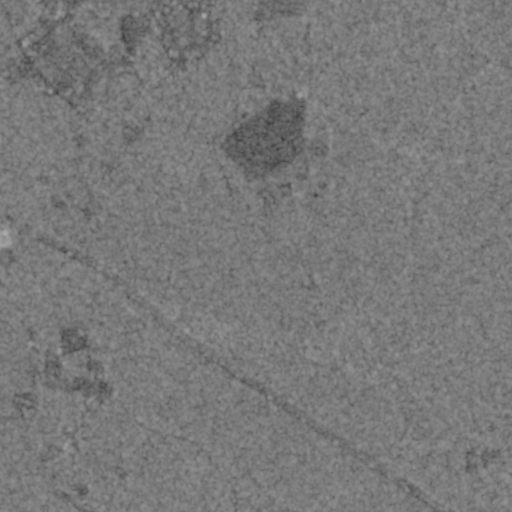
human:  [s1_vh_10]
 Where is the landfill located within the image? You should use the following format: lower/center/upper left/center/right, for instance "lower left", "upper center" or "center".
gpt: The landfill is located in the upper center of the image.
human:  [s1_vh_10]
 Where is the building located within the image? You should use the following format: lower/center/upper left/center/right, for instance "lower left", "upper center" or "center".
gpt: The building is located in the upper left of the image.
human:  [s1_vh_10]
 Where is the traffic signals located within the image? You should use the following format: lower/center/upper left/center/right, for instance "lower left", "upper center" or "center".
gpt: The traffic signals is located in the upper left of the image.
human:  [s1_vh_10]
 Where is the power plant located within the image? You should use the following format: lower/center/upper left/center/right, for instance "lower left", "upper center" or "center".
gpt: There is no power plant in the image.

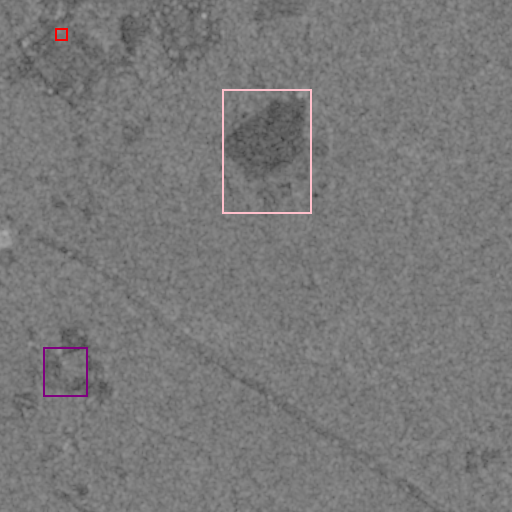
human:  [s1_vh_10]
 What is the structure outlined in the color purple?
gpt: The structure outlined in purple is a crop field.
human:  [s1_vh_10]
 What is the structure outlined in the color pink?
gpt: The structure outlined in pink is a landfill.
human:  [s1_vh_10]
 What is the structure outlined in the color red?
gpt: The structure outlined in red is a building.
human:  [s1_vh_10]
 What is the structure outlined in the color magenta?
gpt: There is no magenta outline.